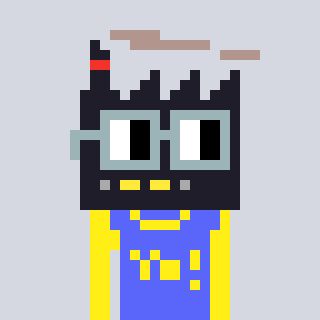
a pixel art character with square dark gray glasses, a factory-shaped head and a purple-colored body on a cool background